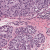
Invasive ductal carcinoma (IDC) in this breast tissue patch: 0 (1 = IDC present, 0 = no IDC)